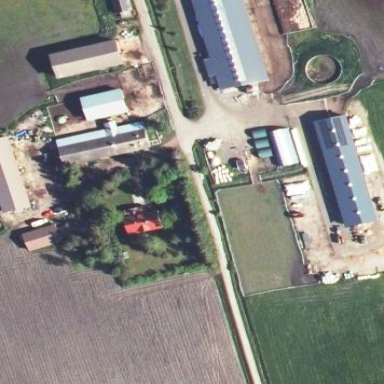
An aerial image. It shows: Farm with farmyard.